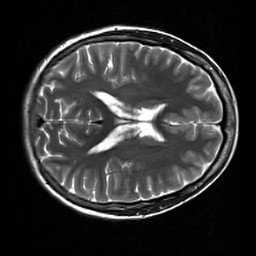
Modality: T2w
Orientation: axial
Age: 32
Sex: female
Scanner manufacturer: siemens
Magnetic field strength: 3 T
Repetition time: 7 s
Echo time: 0.09 s